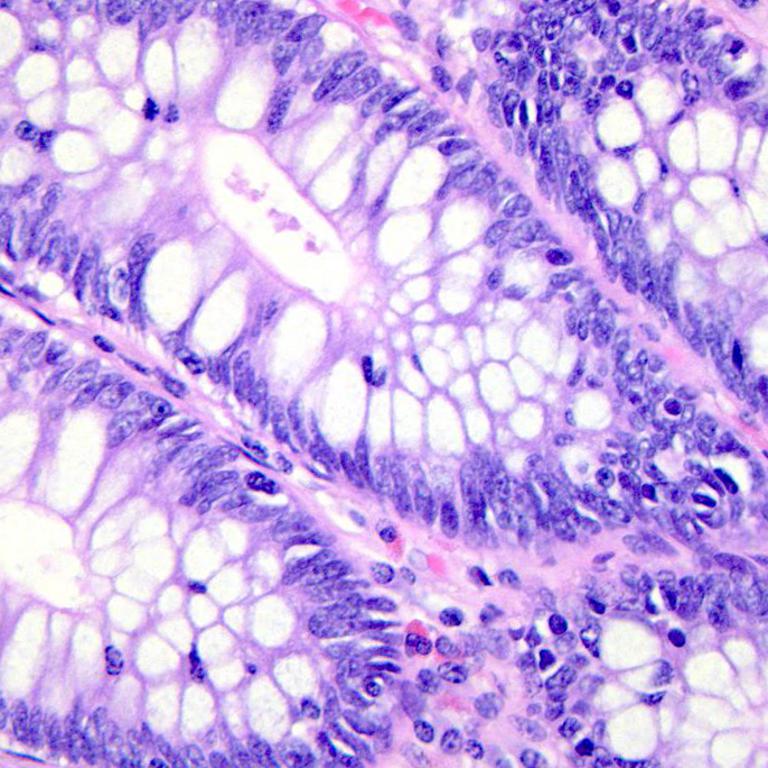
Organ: colon
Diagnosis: benign